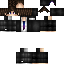
A male human skin with dark skin, wearing brown long hair dressed in a blue suit and black pants, featuring a closed mouth.